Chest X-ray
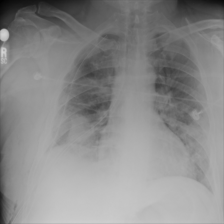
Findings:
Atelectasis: negative
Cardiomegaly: negative
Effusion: negative
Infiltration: positive
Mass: negative
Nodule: negative
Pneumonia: negative
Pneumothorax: negative
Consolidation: negative
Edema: negative
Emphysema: positive
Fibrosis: negative
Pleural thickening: negative
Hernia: negative